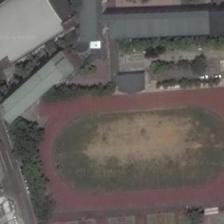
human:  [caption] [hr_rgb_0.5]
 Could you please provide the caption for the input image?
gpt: a playground is semisurrounded by many buildings .

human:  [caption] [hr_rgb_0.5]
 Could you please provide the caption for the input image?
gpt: a waste rectangular court and three badminton fields beside .

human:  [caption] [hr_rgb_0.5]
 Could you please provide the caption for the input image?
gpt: a playground seems out of use and is seated near the street .

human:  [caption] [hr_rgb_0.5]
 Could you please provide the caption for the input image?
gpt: several long buildings are next to a playground .

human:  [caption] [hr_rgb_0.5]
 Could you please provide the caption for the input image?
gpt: a playground is surrounded by many trees and houses .